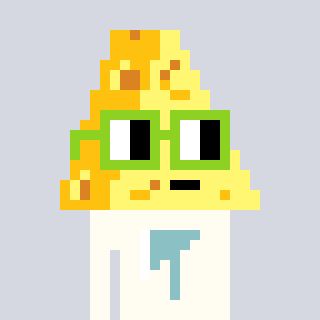
a pixel art character with square light green glasses, a cheese-shaped head and a grayscale-colored body on a cool background